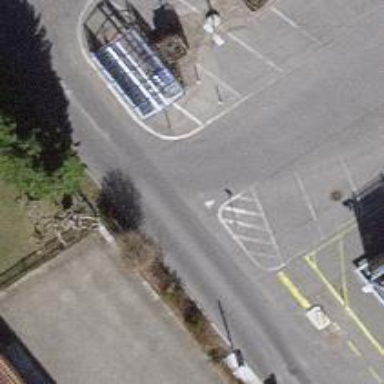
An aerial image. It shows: Lift gate barrier.